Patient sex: F
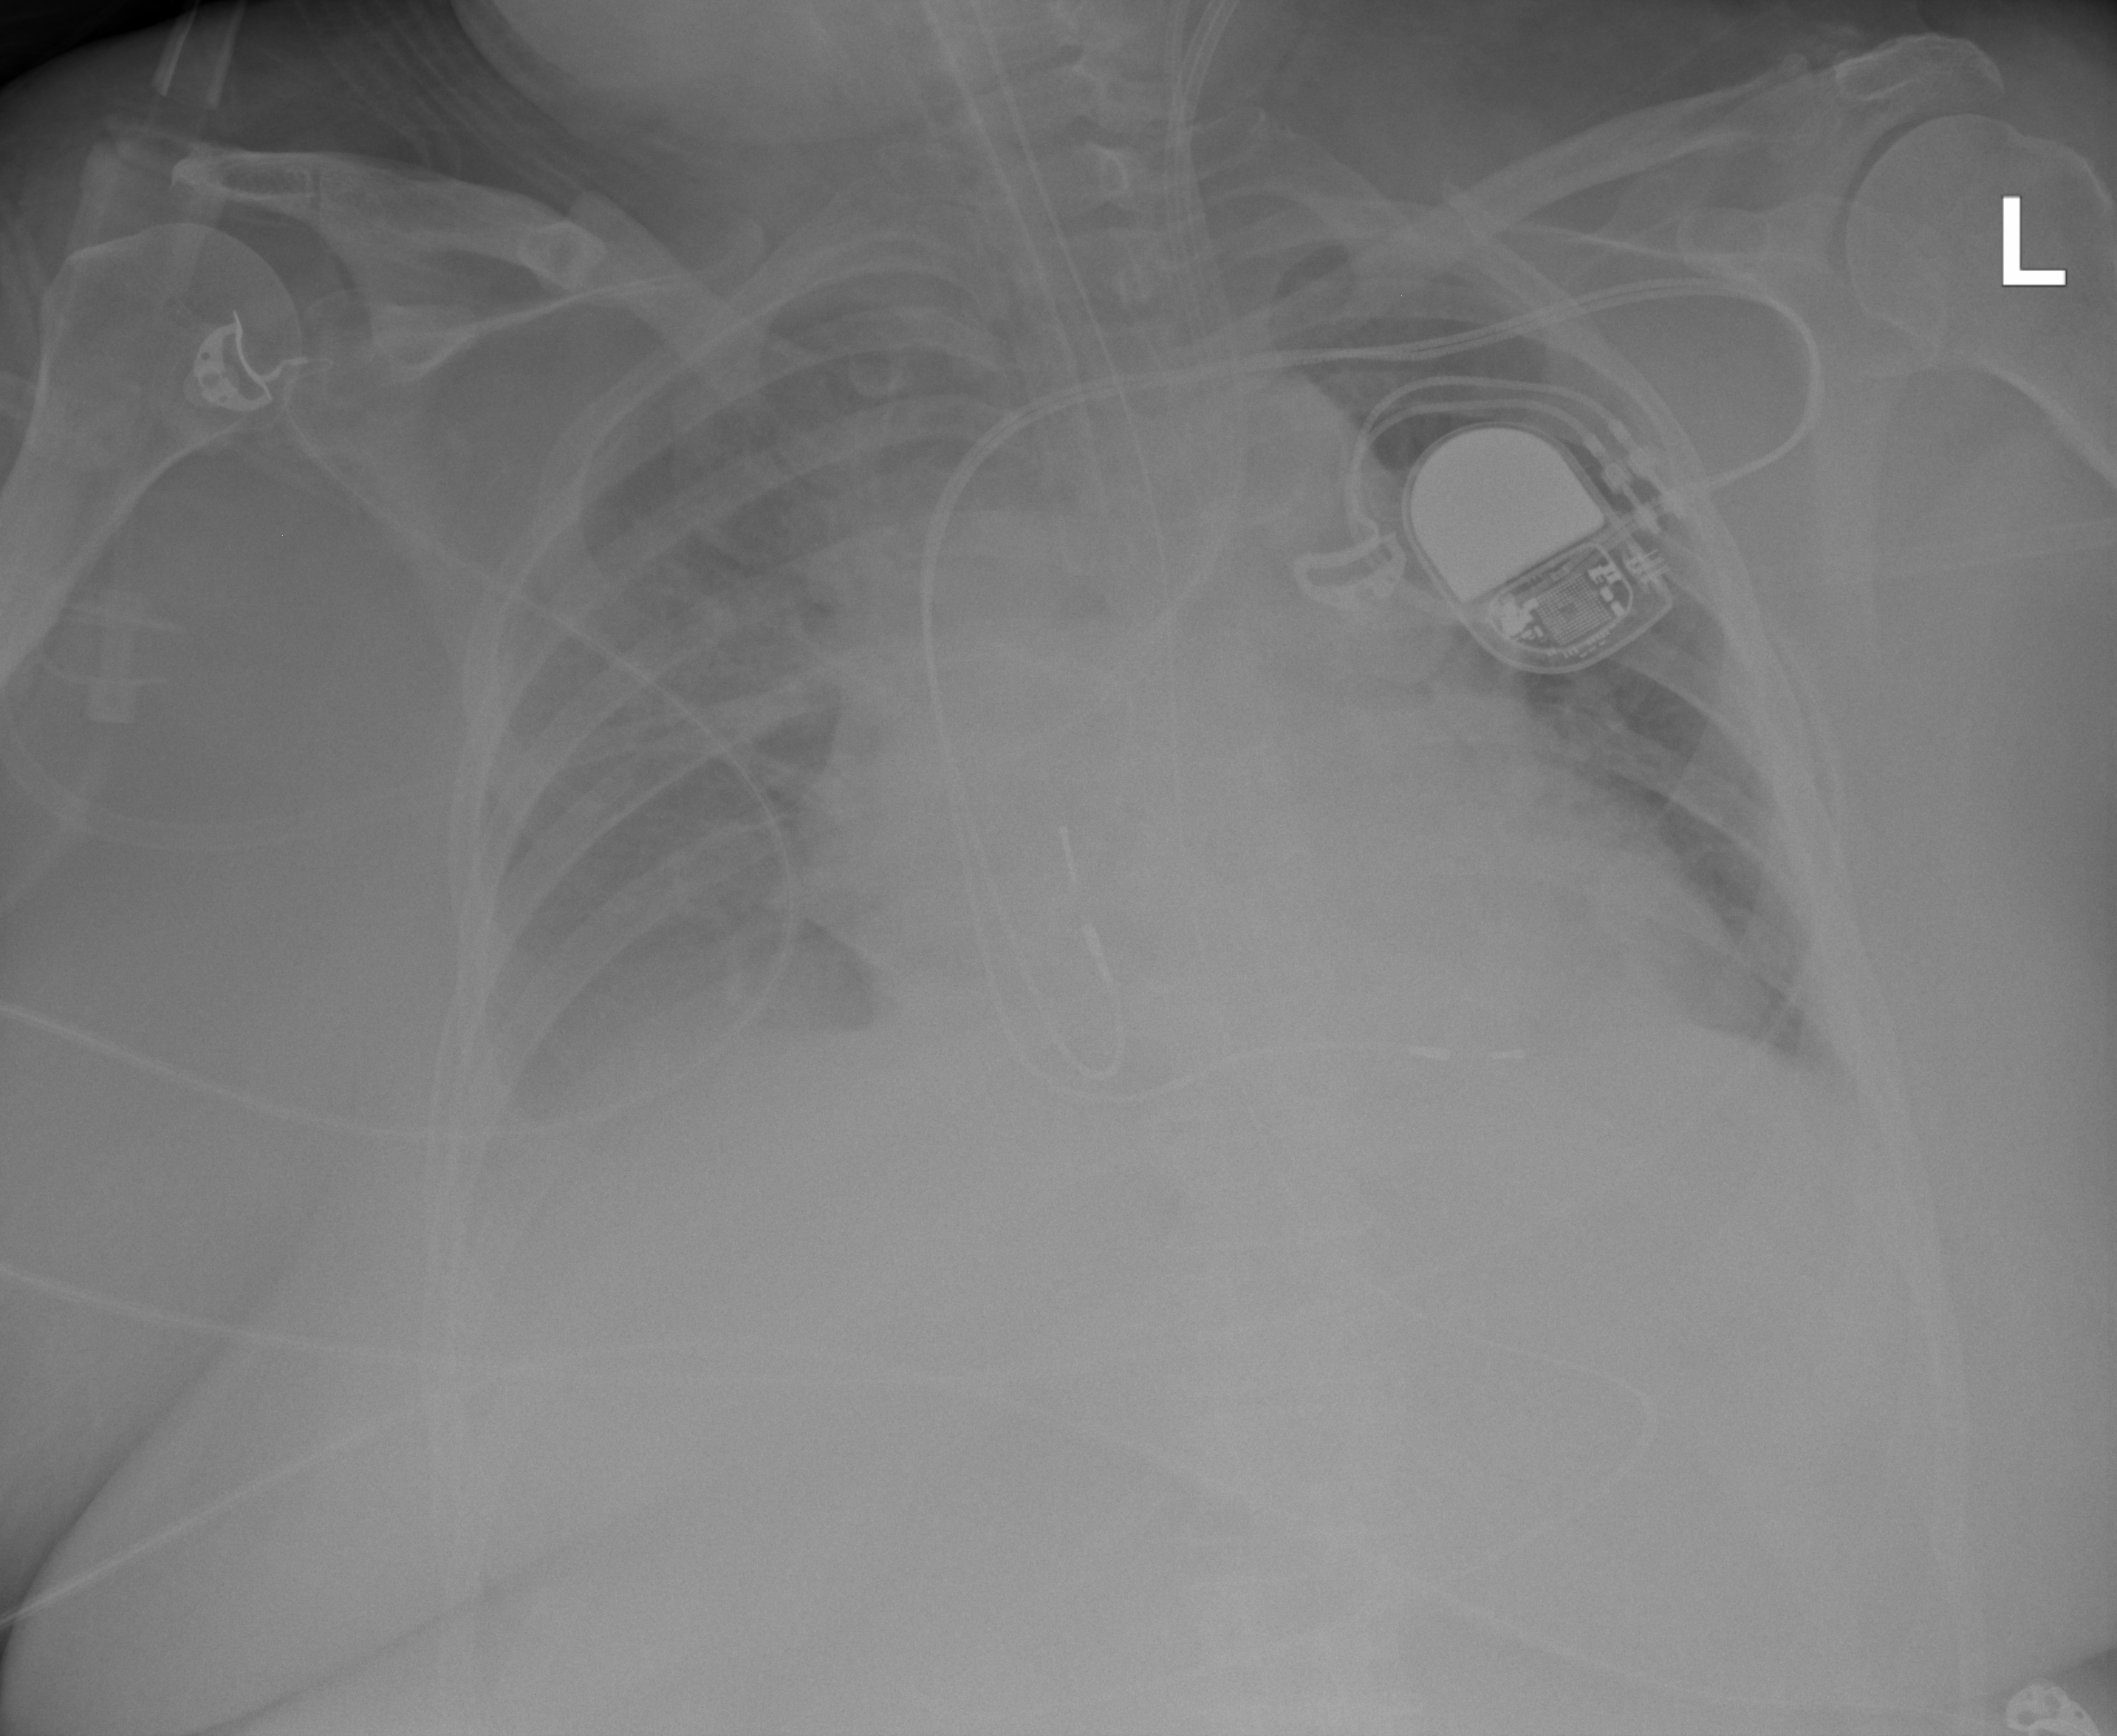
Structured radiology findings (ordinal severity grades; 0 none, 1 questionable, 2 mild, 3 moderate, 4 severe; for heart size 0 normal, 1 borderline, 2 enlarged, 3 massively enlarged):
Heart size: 2
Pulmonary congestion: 2
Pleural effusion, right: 2
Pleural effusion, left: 0
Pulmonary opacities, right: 0
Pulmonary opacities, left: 0
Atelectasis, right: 2
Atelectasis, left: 2